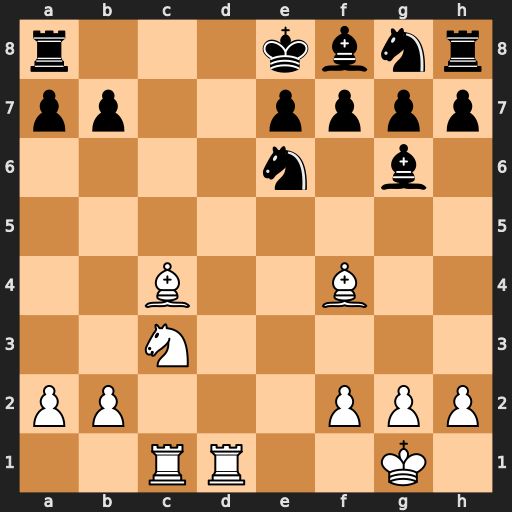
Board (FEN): r3kbnr/pp2pppp/4n1b1/8/2B2B2/2N5/PP3PPP/2RR2K1
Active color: w
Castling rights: kq
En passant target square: -
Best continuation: Bb5#